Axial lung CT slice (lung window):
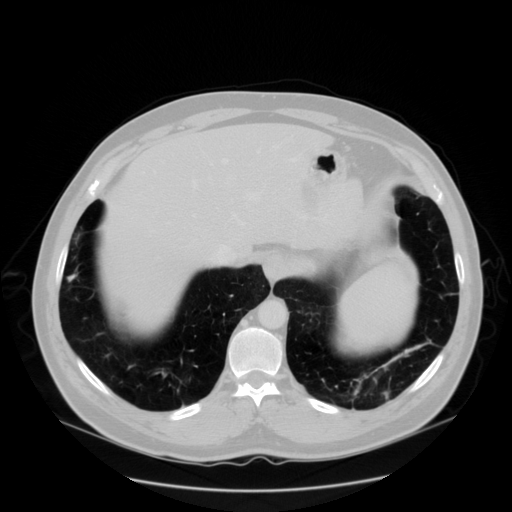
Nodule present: no